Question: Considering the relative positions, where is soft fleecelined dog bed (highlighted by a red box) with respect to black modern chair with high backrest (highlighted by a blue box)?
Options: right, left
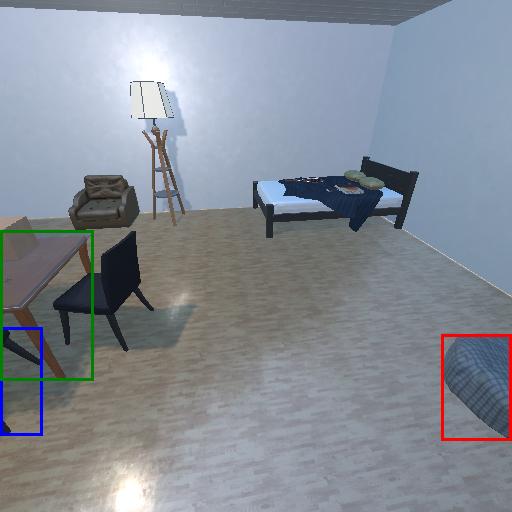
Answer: right